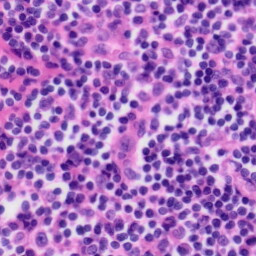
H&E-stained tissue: Tonsil